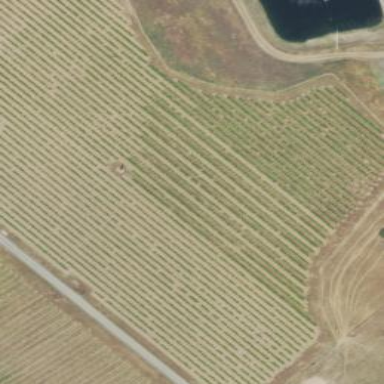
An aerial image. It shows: Vineyard with wine grapes as the crop.